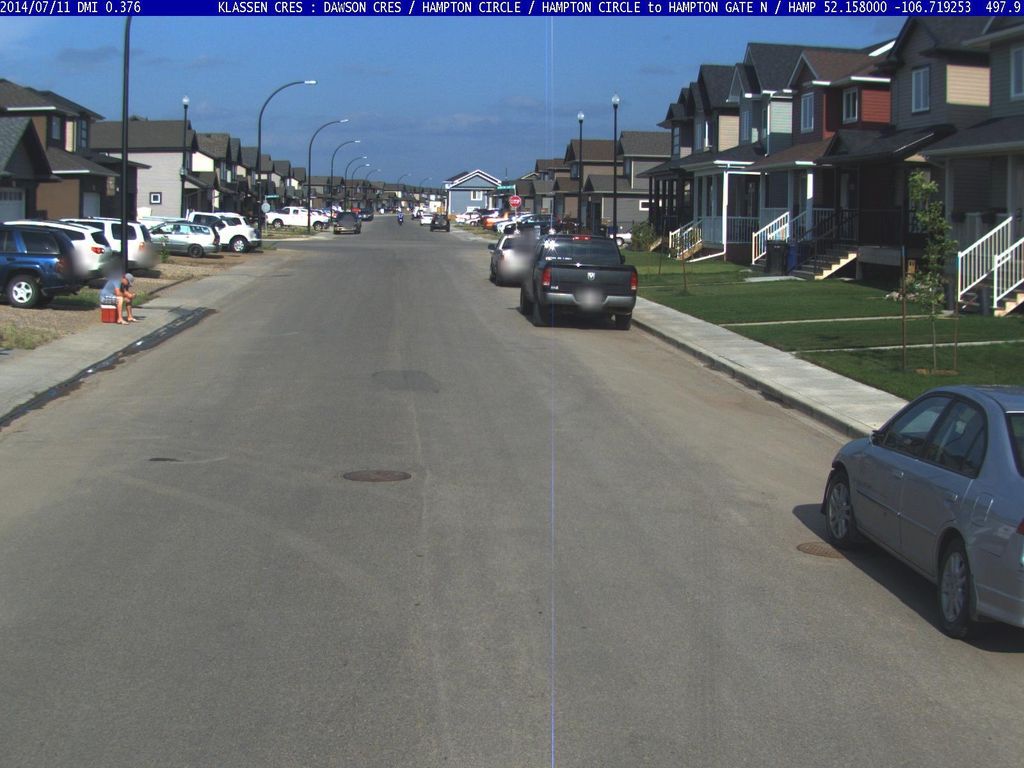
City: saskatoon